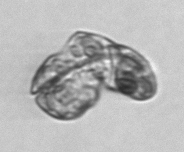
Label: Karenia